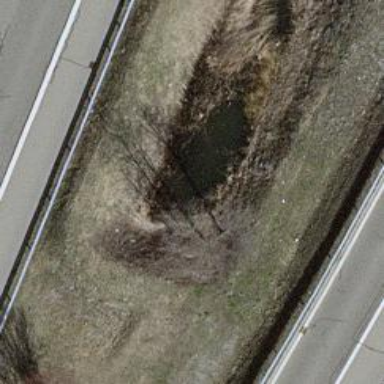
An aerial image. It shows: Culvert tunnel that serves as drain for the waterway.